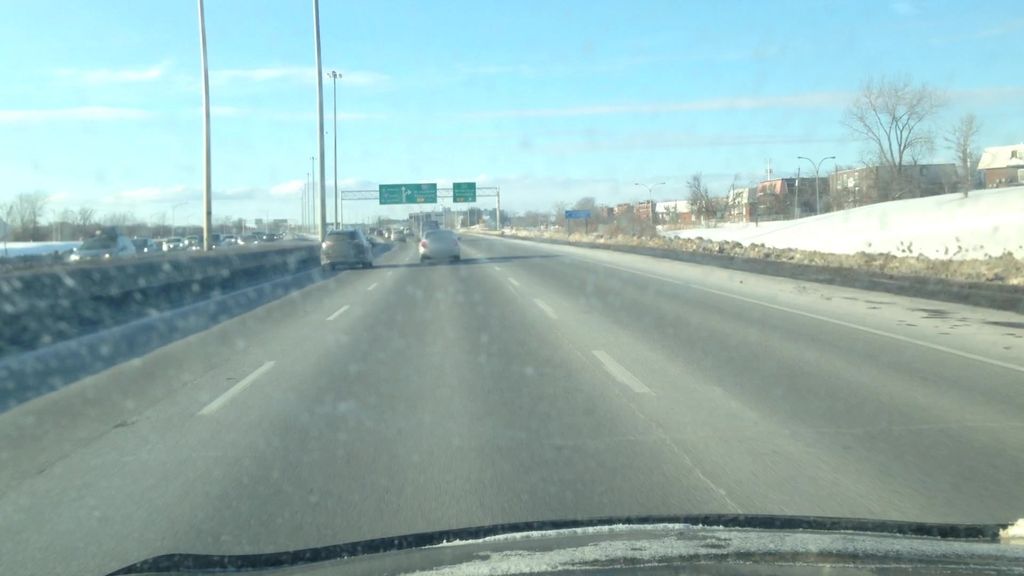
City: montreal